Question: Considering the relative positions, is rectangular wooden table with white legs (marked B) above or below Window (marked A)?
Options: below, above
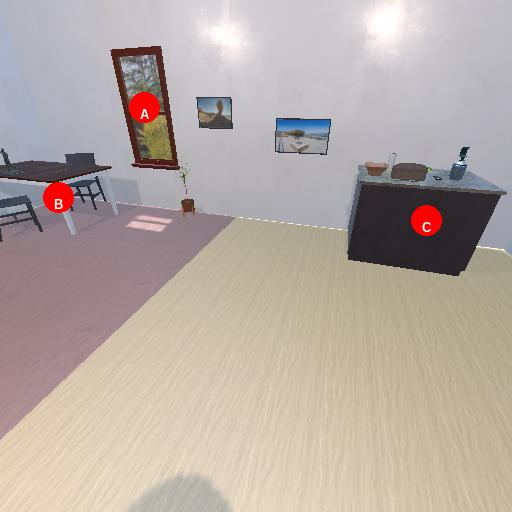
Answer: below